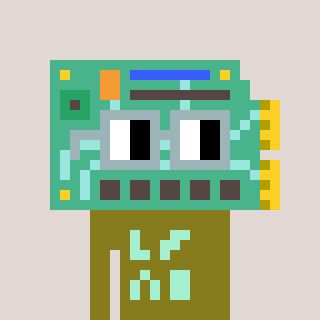
a pixel art character with square dark gray glasses, a chipboard-shaped head and a gunk-colored body on a warm background